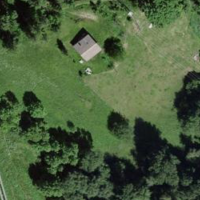
EUNIS habitat code: 52
Species observed at this site:
Phoenicurus ochruros